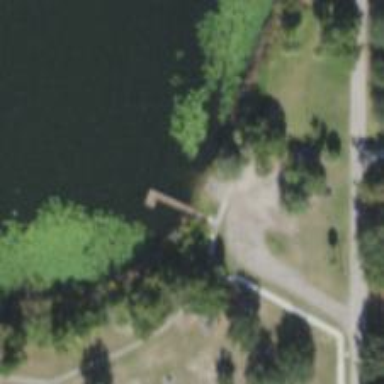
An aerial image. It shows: Pier located along footway.